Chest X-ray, AP view. Patient: 64 years old, sex M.
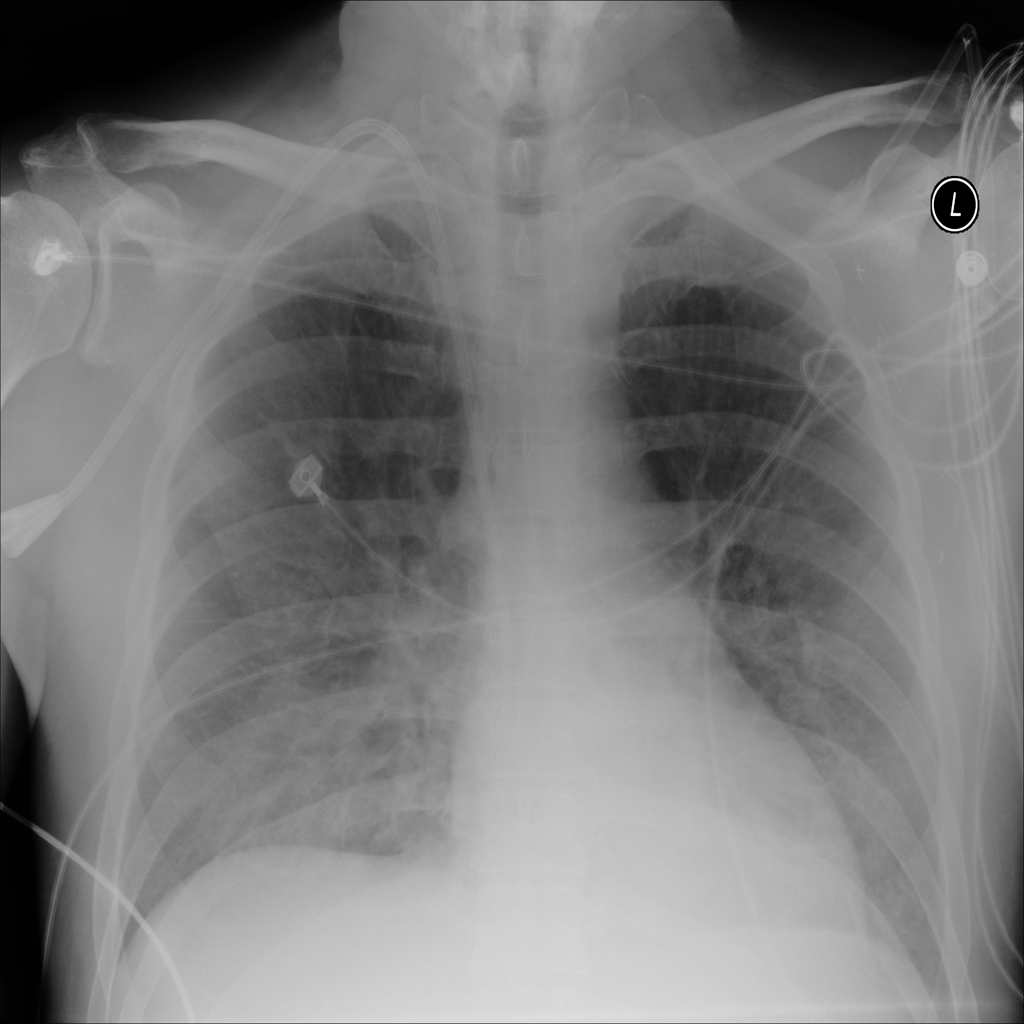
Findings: No Finding